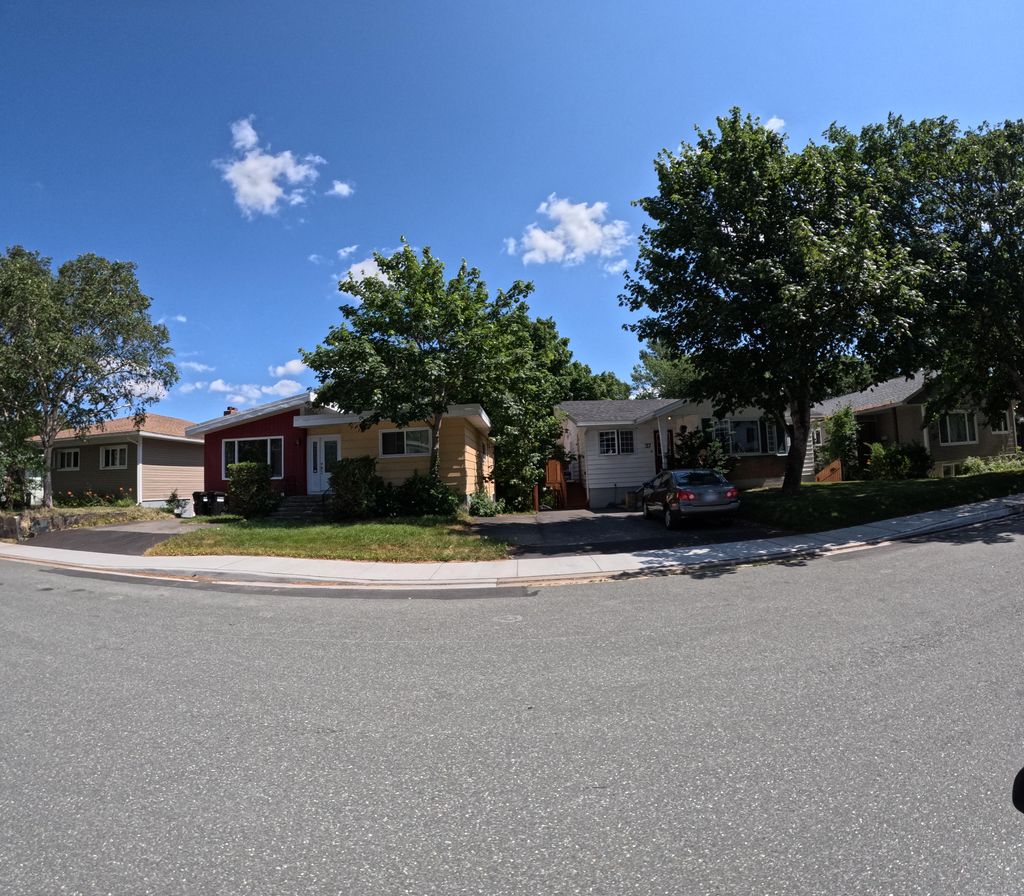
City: st_johns